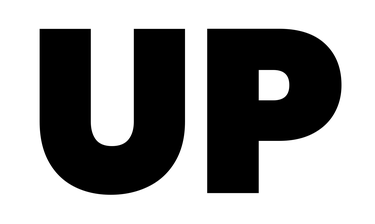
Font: Poppins-Black